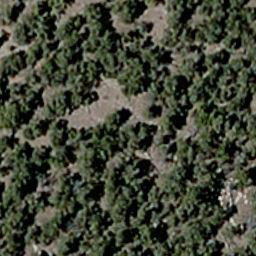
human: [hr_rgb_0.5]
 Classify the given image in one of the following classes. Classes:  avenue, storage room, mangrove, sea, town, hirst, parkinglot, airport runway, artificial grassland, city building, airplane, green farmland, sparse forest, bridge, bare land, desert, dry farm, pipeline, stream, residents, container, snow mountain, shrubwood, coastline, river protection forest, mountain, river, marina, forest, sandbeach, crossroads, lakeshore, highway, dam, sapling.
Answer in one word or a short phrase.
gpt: sparse forest